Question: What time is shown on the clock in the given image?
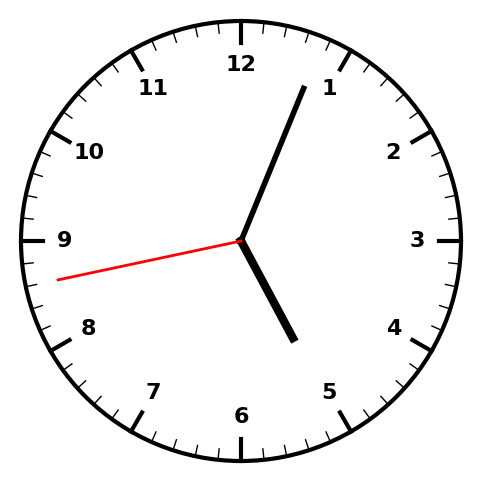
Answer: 05:03:43